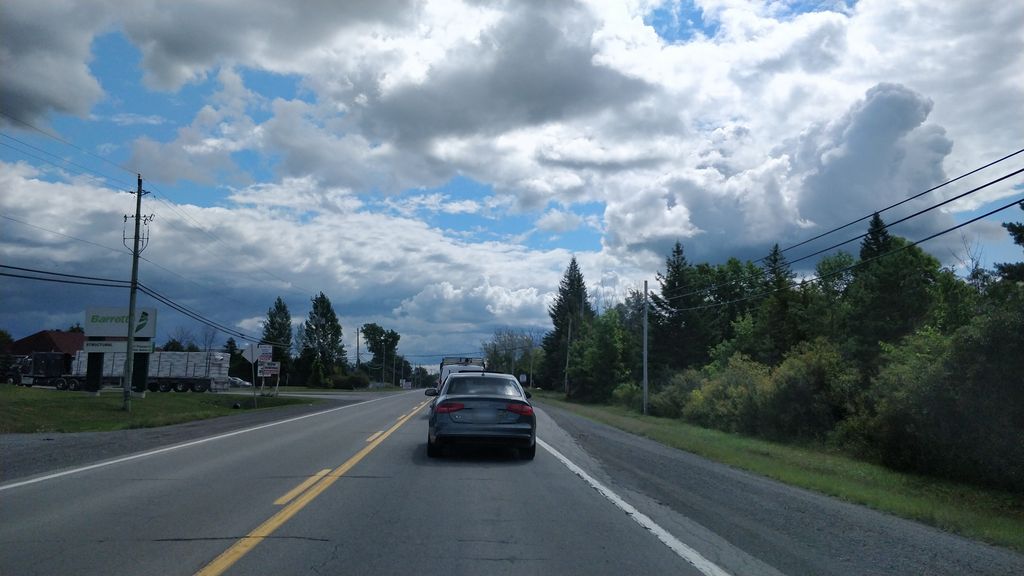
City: ottawa-gatineau